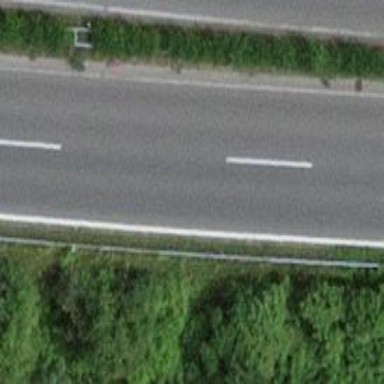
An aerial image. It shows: Asphalt road designated as trunk highway.